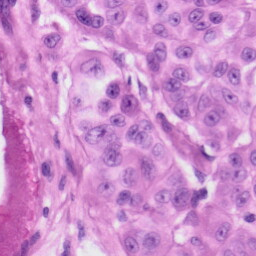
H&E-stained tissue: Skin